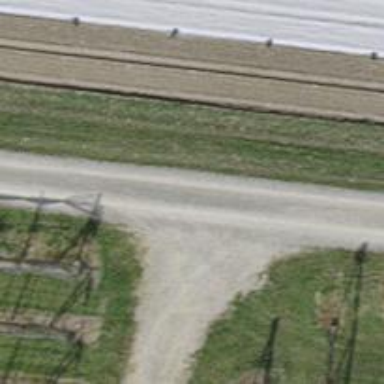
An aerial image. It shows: Agricultural vehicle track with grade2 surface type.